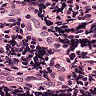
Metastatic tissue present: no